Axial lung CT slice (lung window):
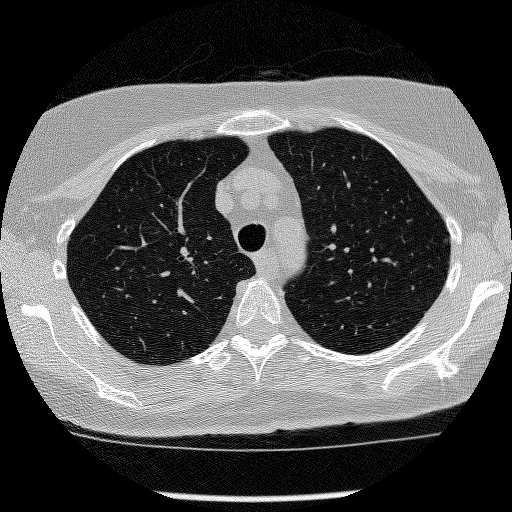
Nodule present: no